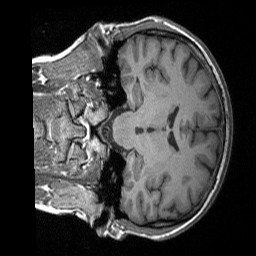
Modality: T1w
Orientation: coronal
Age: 29
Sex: female
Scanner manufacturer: siemens
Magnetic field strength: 3 T
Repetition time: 1.9 s
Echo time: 0.00252 s